Question: I need to get working validation of the custom ASP.NET MVC helper.
'''
public static class AutocompleteHelper
{
public static MvcHtmlString AutocompleteFor<TModel, TValue>(this HtmlHelper<TModel> helper, Expression<Func<TModel, TValue>> expression, string actionUrl)
{
return CreateAutocomplete(helper, expression, actionUrl, null, null);
}
public static MvcHtmlString AutocompleteFor<TModel, TValue>(this HtmlHelper<TModel> helper, Expression<Func<TModel, TValue>> expression, string actionUrl, bool? isRequired, string placeholder)
{
return CreateAutocomplete(helper, expression, actionUrl, placeholder, isRequired);
}
private static MvcHtmlString CreateAutocomplete<TModel, TValue>(HtmlHelper<TModel> helper, Expression<Func<TModel, TValue>> expression, string actionUrl, string placeholder, bool? isRequired)
{
var attributes = new Dictionary<string, object>
{
{ "data-autocomplete", true },
{ "data-action", actionUrl }
};
if (!string.IsNullOrWhiteSpace(placeholder))
{
attributes.Add("placeholder", placeholder);
}
if (isRequired.HasValue && isRequired.Value)
{
attributes.Add("required", "required");
}
attributes.Add("class", "form-control formControlAutocomplete");
attributes.Add("maxlength", "45");
Func<TModel, TValue> method = expression.Compile();
var value = method((TModel)helper.ViewData.Model);
var baseProperty = ((MemberExpression)expression.Body).Member.Name;
var hidden = helper.Hidden(baseProperty, value);
attributes.Add("data-value-name", baseProperty);
var automcompleteName = baseProperty + "_autocomplete";
var textBox = helper.TextBox(automcompleteName, null, string.Empty, attributes);
var builder = new StringBuilder();
builder.AppendLine(hidden.ToHtmlString());
builder.AppendLine(textBox.ToHtmlString());
return new MvcHtmlString(builder.ToString());
}
}
'''
'''
@Html.AutocompleteFor(x => x.ProductUID, Url.Action("AutocompleteProducts", "Requisition"), true, "Start typing Product name...")
@Html.ValidationMessageFor(x => x.ProductUID)
'''
I seems like validating but no message appears.

Any clue?
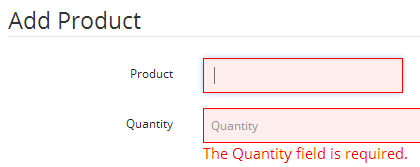
Answer: The name of your text field is 'ProductUID_autocomplete' but your 'ValidationMessageFor' which is supposed to display the error message is bound to 'ProductUID'.
So make sure that you are binding your error message to the same property:
'''
@Html.ValidationMessage("ProductUID_autocomplete")
'''
It appears that whatever custom logic you might have to validate this field is injecting the error under the 'ProductUID_autocomplete' key in the 'ModelState'.
This being said, why not just invoke the 'ValidationMessage' helper inside your custom helper? This way you will have less things to type in your view and the with those names being suffixed with '_autocomplete' will stay inside the helper only.